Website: home-depot
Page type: customer-info-address
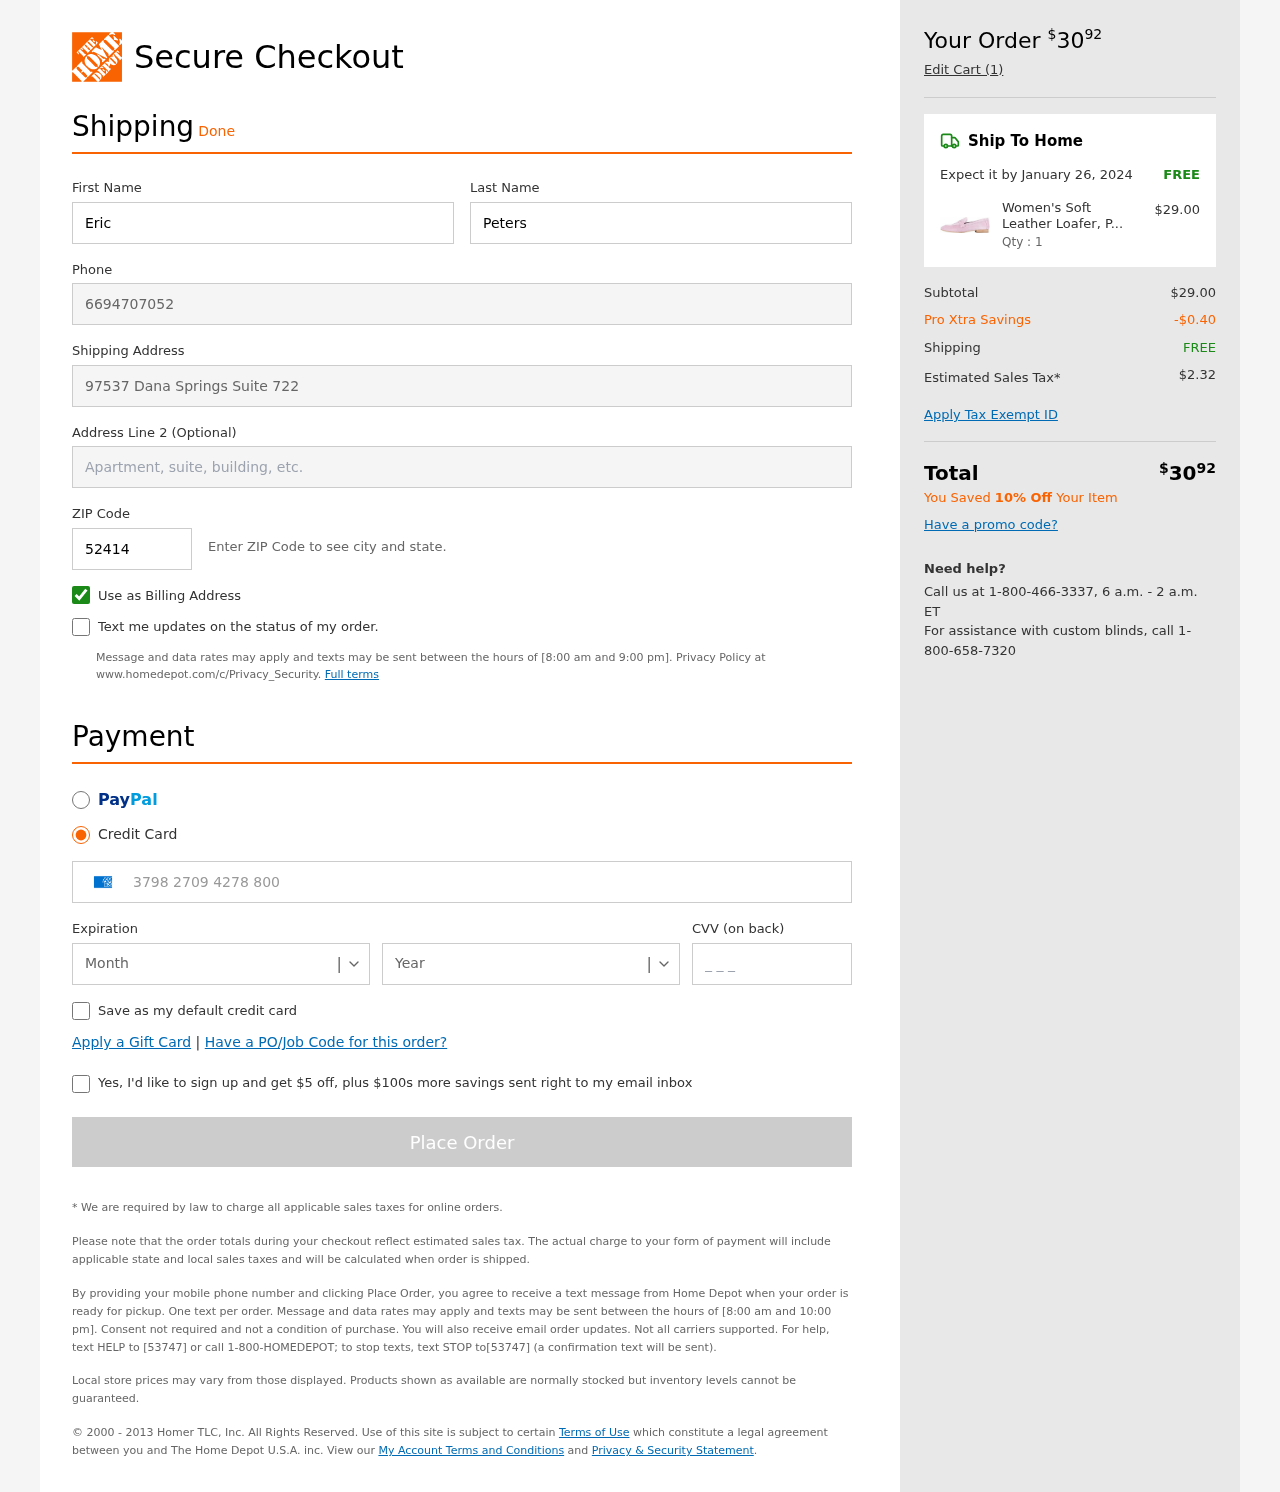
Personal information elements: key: PII_CARD_CVV
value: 2634
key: PII_CARD_EXPIRY_MONTH
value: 01
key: PII_CARD_EXPIRY_YEAR
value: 26
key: PII_CARD_NUMBER
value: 3798 2709 4278 800
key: PII_FIRSTNAME
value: Eric
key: PII_LASTNAME
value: Peters
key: PII_PHONE
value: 6694707052
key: PII_POSTCODE
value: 52414
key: PII_STREET
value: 97537 Dana Springs Suite 722
Product elements: key: PRODUCT1_NAME
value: Women's Soft Leather Loafer, Pink (Winsome Orchid), 8 UK
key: PRODUCT1_PRICE
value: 29
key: PRODUCT1_QUANTITY
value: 1
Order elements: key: ORDER_TOTAL
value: $3092
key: ORDER_NUM_ITEMS
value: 1
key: ORDER_DELIVERY_DATE
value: January 26, 2024
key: ORDER_SHIPPING_COST
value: FREE
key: ORDER_SUBTOTAL
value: $29.00
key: ORDER_DISCOUNT
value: -$0.40
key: ORDER_SHIPPING_COST2
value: FREE
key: ORDER_TAX
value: $2.32
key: ORDER_TOTAL2
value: $3092
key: ORDER_SAVINGS_MESSAGE
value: You Saved 10% Off Your Item